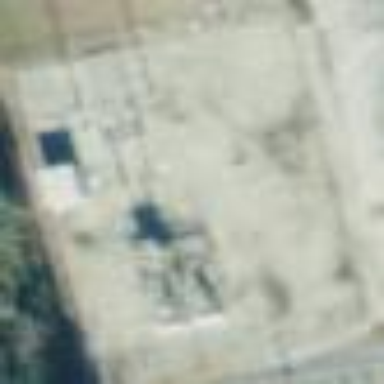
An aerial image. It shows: Industrial power substation surrounded by fence.